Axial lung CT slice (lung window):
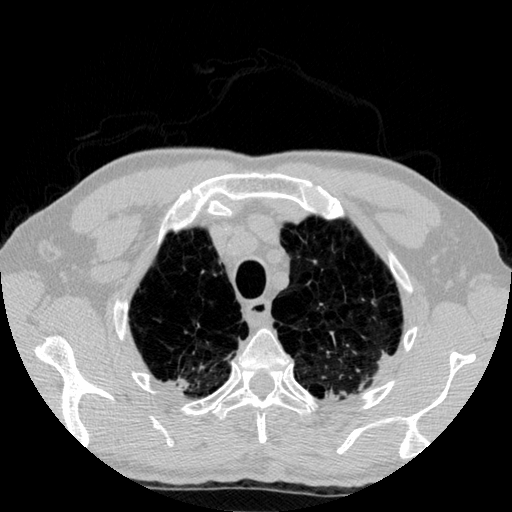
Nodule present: no